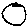
Label: circle